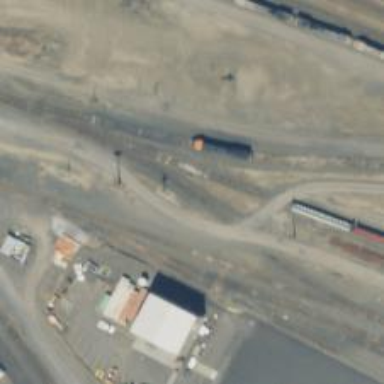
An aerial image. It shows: Railway yard used for servicing trains.